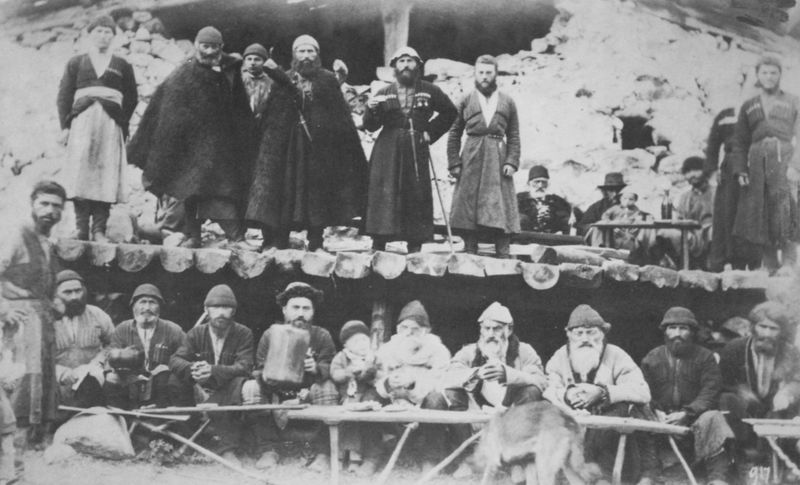
Titel: Ein Leichenschmaus in Swaneti
Künstler: Russischer Photograph
Standort: London
Institution: The Royal Geographical Society
Schlagwörter: fuß, gruppe, umhang, weiß, menschen, sitzen, fenster, grau, holz, hut, hüte, männer, schwarz, tisch, tische, blick, dach, gebäude, gürtel, schirm, versammlung, zylinder, bart, bärte, flasche, gesichter, kappen, mütze, mützen, schnurrbart, wand, alte, arm, mensch, stehen, stein, steine, vollbart, hände, kind, bühne, krug, balkon, zwei, lehm, russland, mauer, füsse, holzsteg, steg, soldaten, essen, gefaltet, wolle, balken, bohlen, junge, foto, fotografie, photographie, wei, ruine, gefäß, mauerwerk, asien, schwarz weiss, uniform, waffen, waffe, mäntel, degen, orden, posieren, menschenmenge, bänke, tribühne, photo, tracht, china, gefangene, umhänge, etagen, kutten, vordach, hirten, aufnahme, filz, holzbalken, vollbärte, markise, russisch, etage, verschränken, steinbruch, holzarbeiter, kosaken, georgien, kaukasier, kolchose, gefaltete, balkeb, holzbalen, kakasus, kaukasus, kombinat, partonen, schwarz weiss grau, scirme, ubiformen, umhäang